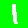
Digit: 1